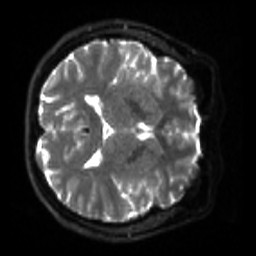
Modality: sbref
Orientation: axial
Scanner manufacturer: siemens
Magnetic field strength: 3 T
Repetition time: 4 s
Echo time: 0.0594 s